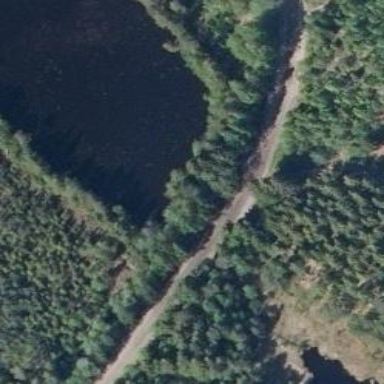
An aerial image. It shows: Unclassified road with bridge.